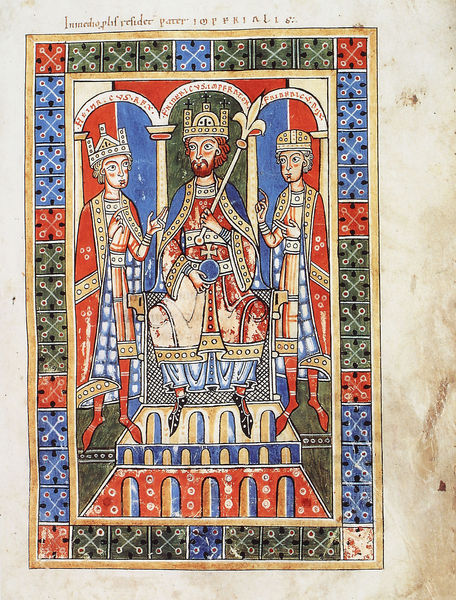
Titel: Welfenchronik
Standort: Herkunftsort: Weingarten (EU - D - BW)
Institution: Fulda, Hessische Landesbibliothek
Schlagwörter: blau, mann, weiß, grün, sitzen, orange, säulen, rot, muster, ornament, bart, rahmen, mantel, drei, krone, schrift, rundbogen, kaiser, könig, thron, inschrift, stufen, bögen, kreuz, text, lilie, kreuze, zepter, szepter, buchmalerei, reichsapfel